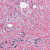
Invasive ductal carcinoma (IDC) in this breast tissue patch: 1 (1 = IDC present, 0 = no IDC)